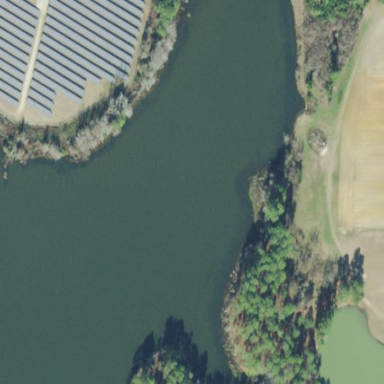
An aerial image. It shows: Reservoir of water.